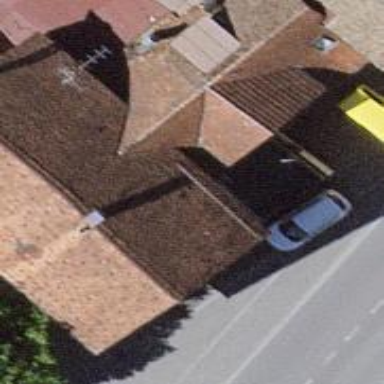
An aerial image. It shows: Restaurant.